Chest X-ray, PA view. Patient: 33 years old, sex F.
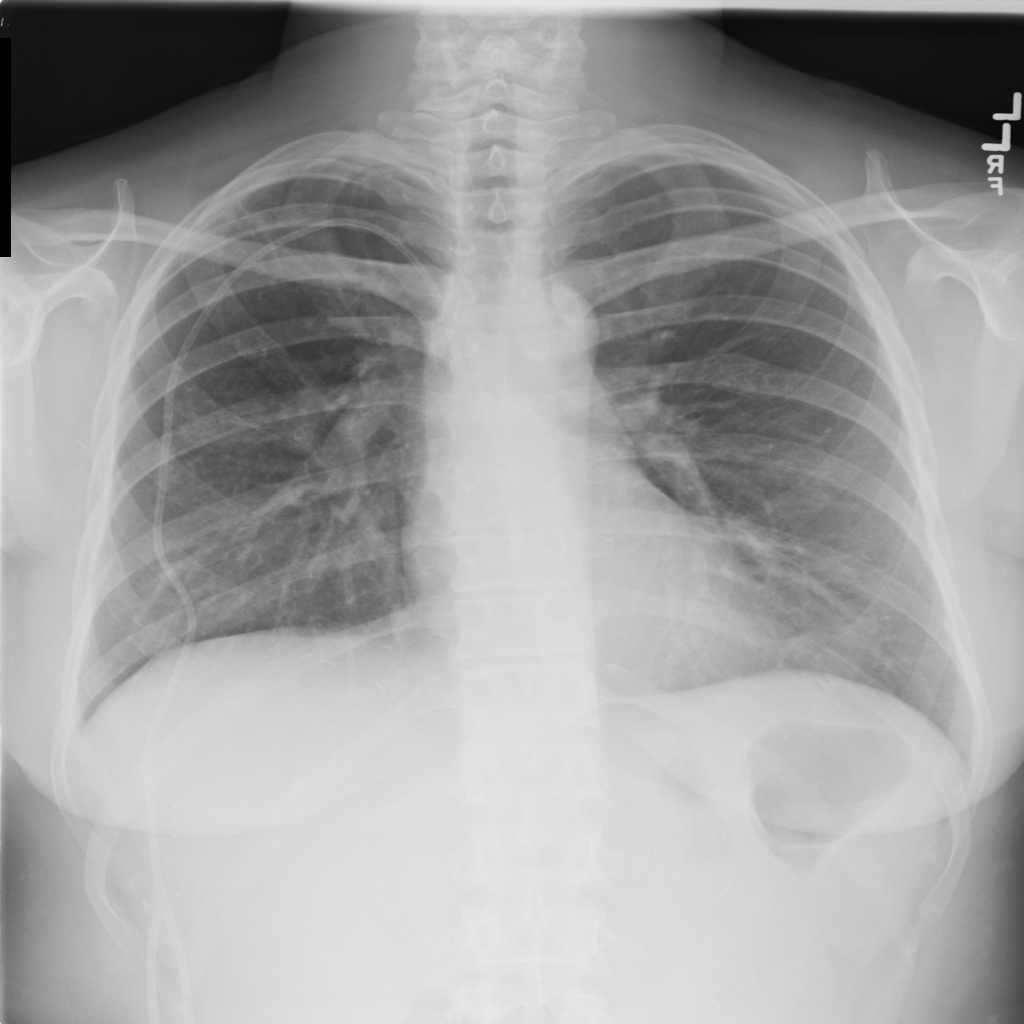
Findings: Atelectasis, Infiltration